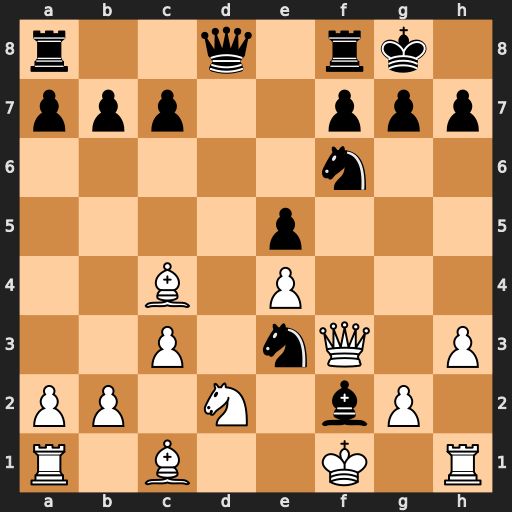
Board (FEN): r2q1rk1/ppp2ppp/5n2/4p3/2B1P3/2P1nQ1P/PP1N1bP1/R1B2K1R
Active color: w
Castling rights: -
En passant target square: -
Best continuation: Kxf2 Nxc4 Nxc4